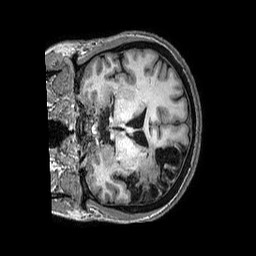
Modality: T1w
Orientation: coronal
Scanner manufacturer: philips
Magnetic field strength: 3 T
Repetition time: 0.006664 s
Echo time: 0.003012 s